Field crop: tomato
Growth stage: 1
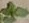
Species: solanum